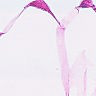
Metastatic tissue present: no